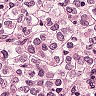
Metastatic tissue present: yes